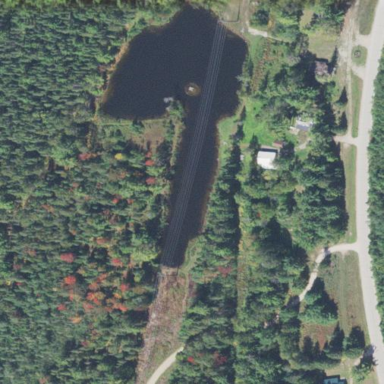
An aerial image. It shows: Pond with natural water.